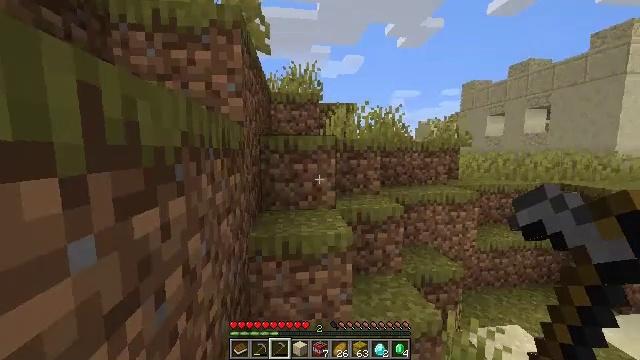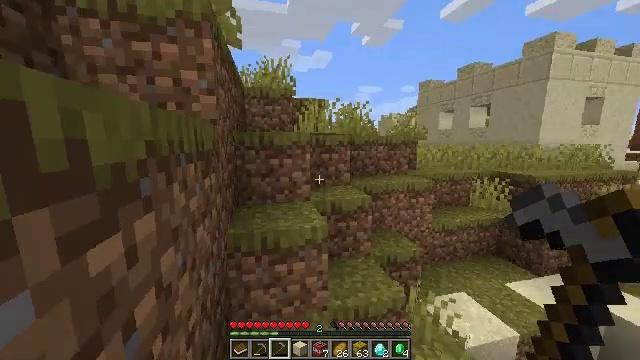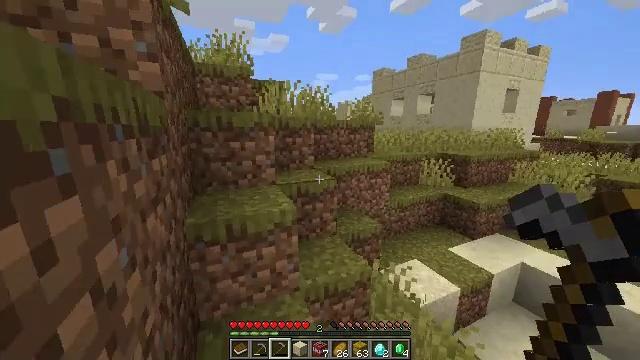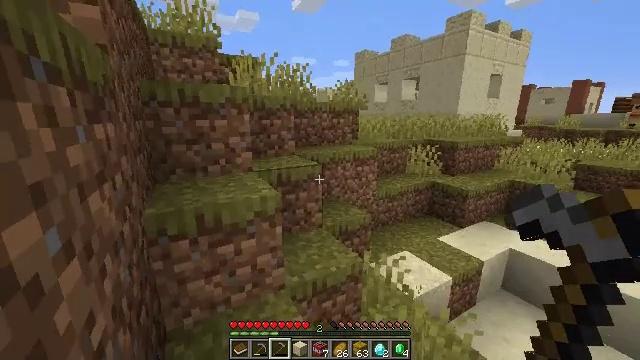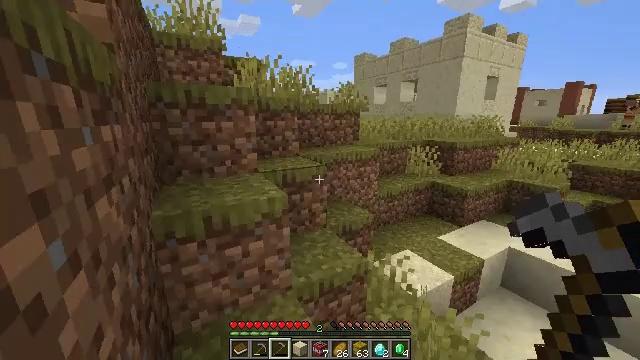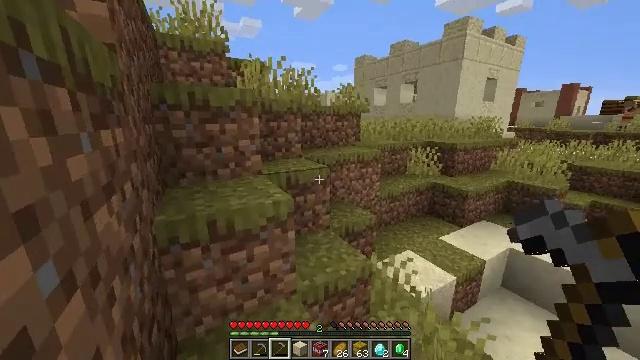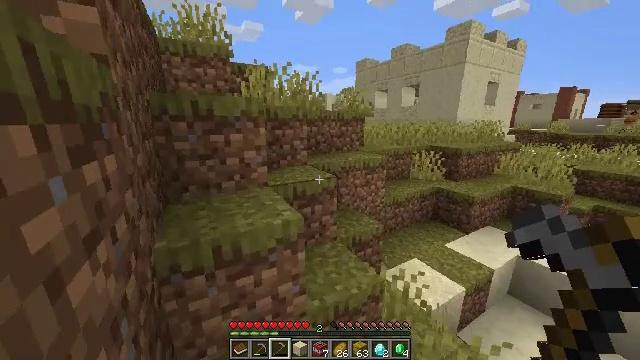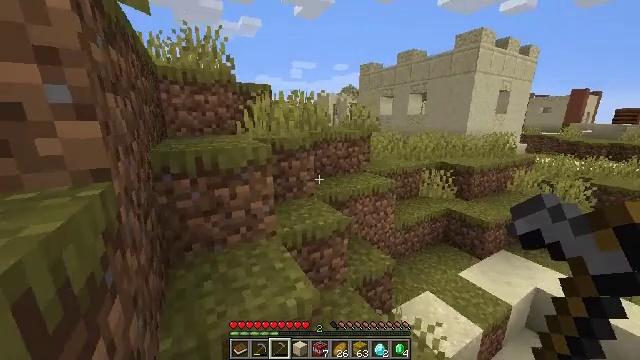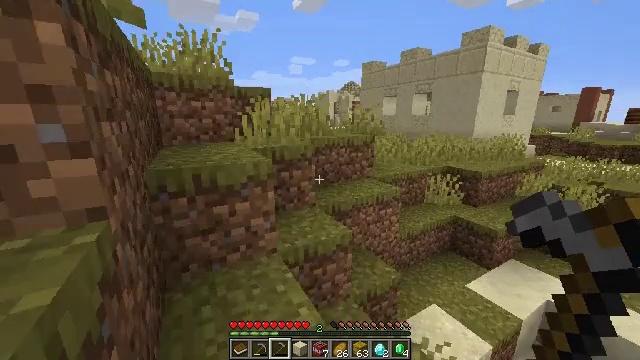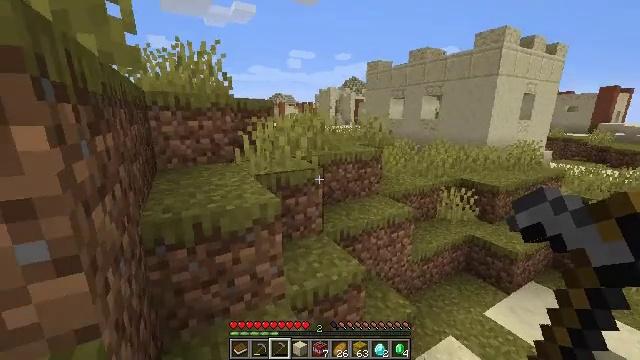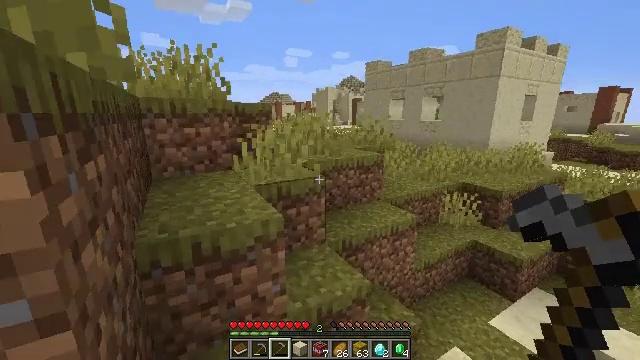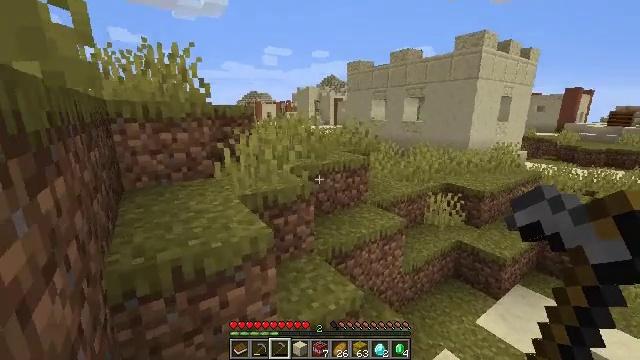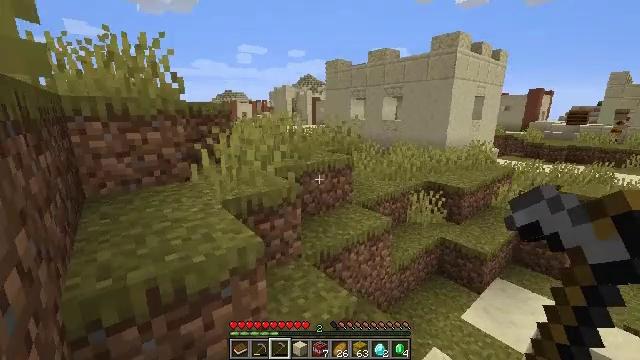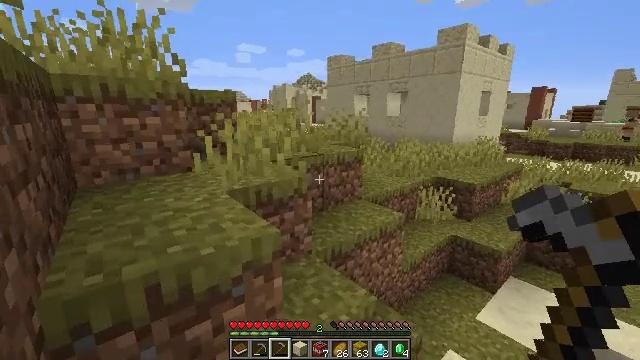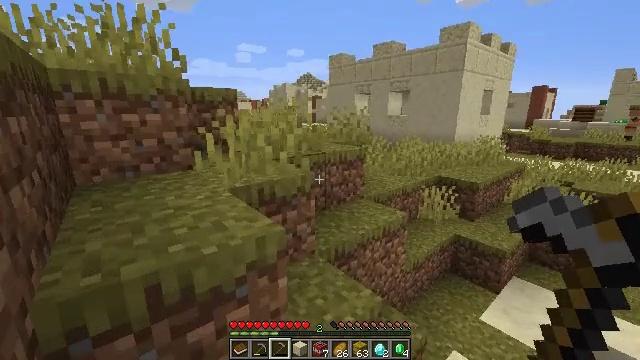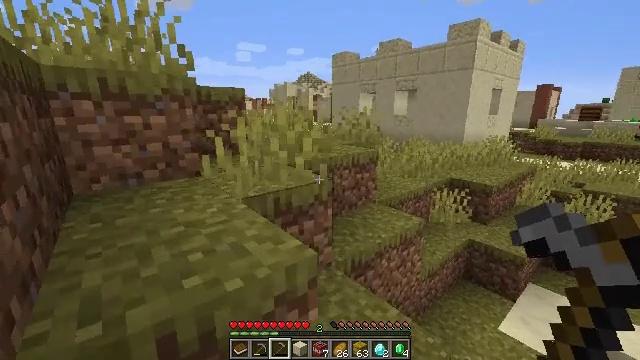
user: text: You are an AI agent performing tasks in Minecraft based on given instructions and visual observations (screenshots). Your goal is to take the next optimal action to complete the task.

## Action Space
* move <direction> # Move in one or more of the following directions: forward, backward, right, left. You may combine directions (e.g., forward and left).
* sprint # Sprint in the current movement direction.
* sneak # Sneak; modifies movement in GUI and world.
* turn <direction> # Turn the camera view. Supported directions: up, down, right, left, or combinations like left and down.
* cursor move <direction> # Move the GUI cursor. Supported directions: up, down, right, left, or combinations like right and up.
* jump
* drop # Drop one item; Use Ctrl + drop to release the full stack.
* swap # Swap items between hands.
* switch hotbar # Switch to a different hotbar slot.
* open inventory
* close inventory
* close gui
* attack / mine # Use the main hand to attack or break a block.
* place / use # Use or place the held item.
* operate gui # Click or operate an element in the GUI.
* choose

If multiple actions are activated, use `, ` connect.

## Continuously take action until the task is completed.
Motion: motion action
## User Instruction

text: Get dirt block.
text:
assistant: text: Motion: move forward and move left, sprint, turn right and down, jump
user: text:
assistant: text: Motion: move forward and move left, sprint, turn right and down, jump
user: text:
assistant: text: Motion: move forward and move left, sprint, turn right and down, jump
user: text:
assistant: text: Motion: move forward and move left, sprint, jump
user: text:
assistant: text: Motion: move forward and move left, sprint, jump
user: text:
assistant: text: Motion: move forward and move left, sprint, jump
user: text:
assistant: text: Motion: move forward and move left, sprint, jump
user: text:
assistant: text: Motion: move forward and move left, sprint, jump
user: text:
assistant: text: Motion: move forward and move left, sprint, jump
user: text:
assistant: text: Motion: move forward and move left, sprint, jump
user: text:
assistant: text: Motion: move forward and move left, sprint, turn right, jump
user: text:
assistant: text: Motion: move forward and move left, sprint, turn right, jump
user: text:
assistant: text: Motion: move forward and move left, sprint, jump
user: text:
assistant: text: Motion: move forward and move left, sprint, jump
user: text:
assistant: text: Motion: move forward and move left, sprint, jump
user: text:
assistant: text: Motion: move forward and move left, sprint, jump
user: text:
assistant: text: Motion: move forward and move left, sprint, turn left and down, jump
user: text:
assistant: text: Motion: move forward and move left, sprint, turn left, jump
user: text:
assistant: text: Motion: move forward and move left, sprint, jump
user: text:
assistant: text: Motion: move forward and move left, sprint, jump
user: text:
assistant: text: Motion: move forward and move left, sprint, jump
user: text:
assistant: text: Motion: move forward and move left, sprint, jump
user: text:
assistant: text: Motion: move forward, sprint, jump
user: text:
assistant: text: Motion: move forward and move left, sprint, turn left and down, jump
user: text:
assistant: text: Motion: move forward and move left, sprint, turn left, jump
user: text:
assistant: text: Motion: move forward and move left, sprint, turn left, jump
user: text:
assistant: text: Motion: move forward and move left, sprint, turn left, jump
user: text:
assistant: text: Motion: move forward and move left, sprint, turn left, jump
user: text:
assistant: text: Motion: move forward and move left, sprint, turn left, jump
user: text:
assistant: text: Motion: move forward and move left, sprint, turn left, jump